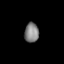
Tissue: lung
Cell type: Epithelial cells
Senescence score: 0.1855
Nuclear area (px): 275
Mean DAPI intensity: 128.185